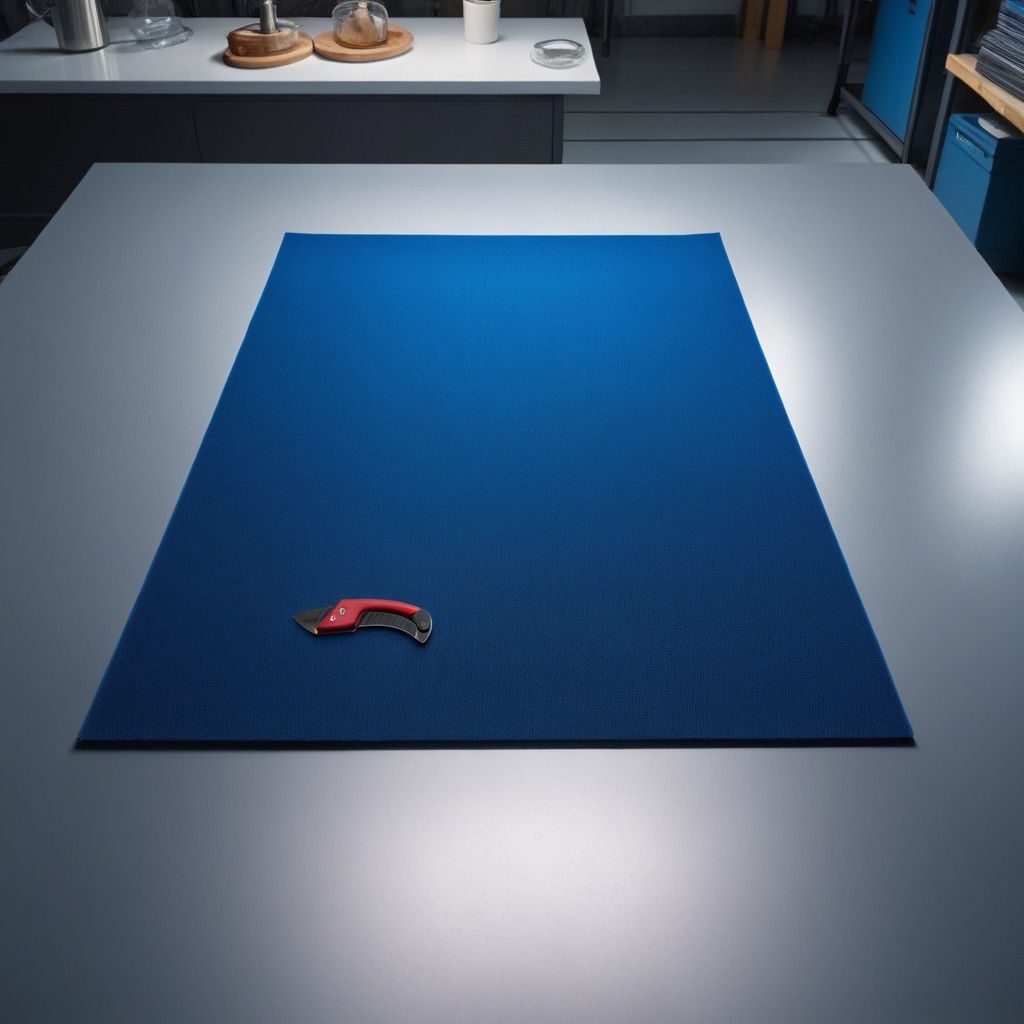
A utility knife is lying on the granite tabletop.